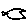
Label: fish